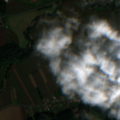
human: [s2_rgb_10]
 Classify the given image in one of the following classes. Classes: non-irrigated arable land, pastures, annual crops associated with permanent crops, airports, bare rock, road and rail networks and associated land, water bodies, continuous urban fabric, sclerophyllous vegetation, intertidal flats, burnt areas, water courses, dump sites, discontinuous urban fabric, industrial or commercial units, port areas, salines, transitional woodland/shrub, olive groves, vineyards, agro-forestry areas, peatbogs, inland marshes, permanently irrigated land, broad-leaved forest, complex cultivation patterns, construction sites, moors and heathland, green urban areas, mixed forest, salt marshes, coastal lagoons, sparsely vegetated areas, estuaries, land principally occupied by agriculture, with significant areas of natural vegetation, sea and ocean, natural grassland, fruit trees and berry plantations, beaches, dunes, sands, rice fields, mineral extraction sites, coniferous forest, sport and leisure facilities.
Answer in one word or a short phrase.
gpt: discontinuous urban fabric, non-irrigated arable land, complex cultivation patterns, land principally occupied by agriculture, with significant areas of natural vegetation, broad-leaved forest